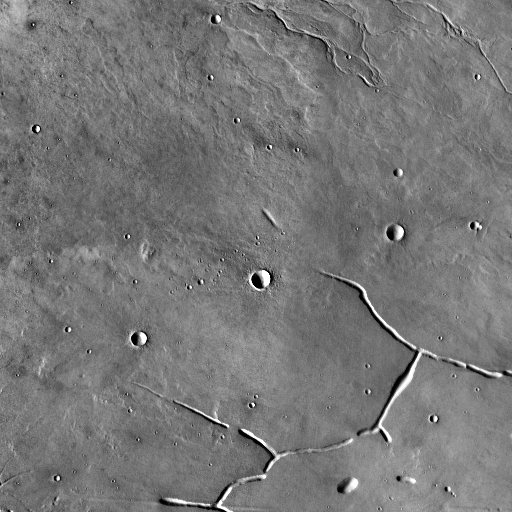
Crater classes present: Background, Other